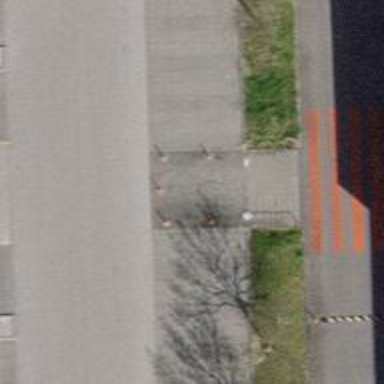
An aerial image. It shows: Asphalt steps along the road.